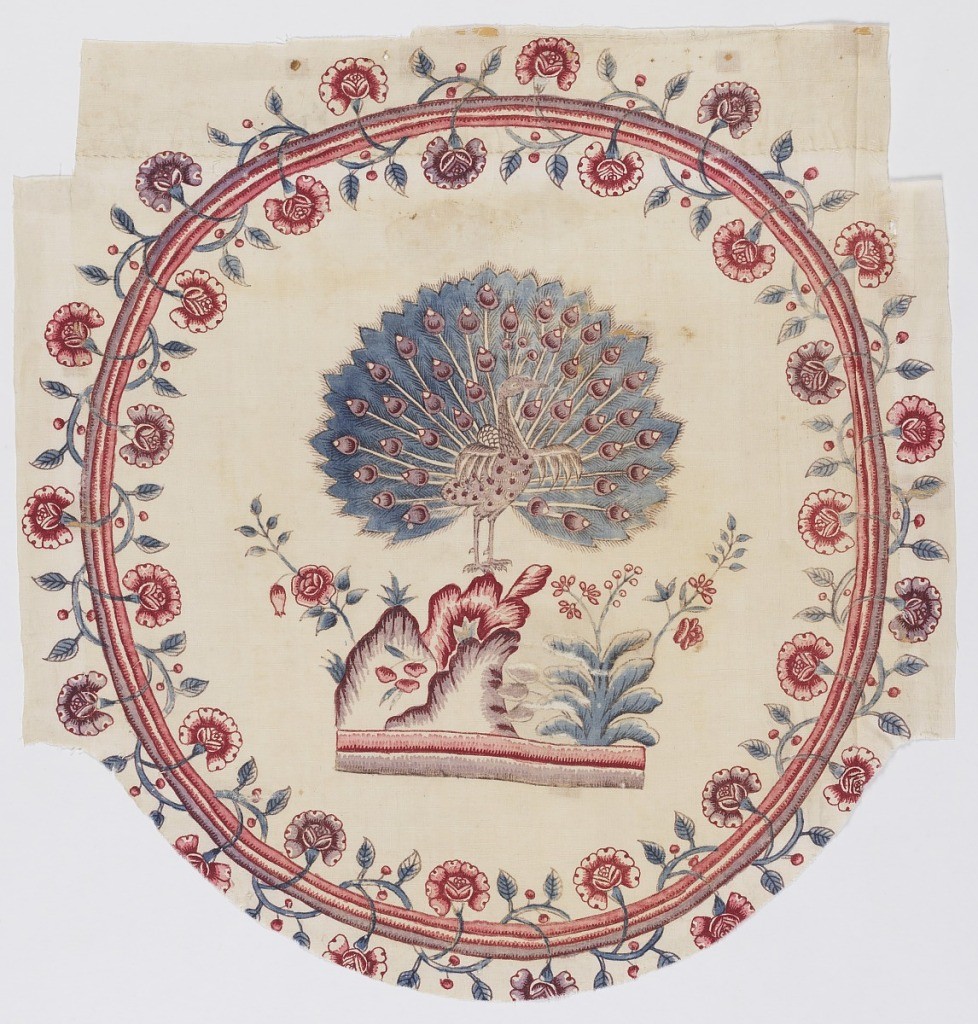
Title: Chintz fragment
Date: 18th century
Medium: cotton Technique: mordant painted and dyed plain weave
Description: Circular motif from a cover or a palampore. Peacock on a mound.